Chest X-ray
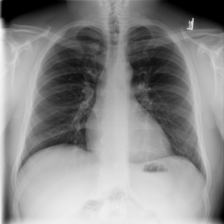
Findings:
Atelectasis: negative
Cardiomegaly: negative
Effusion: negative
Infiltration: negative
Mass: negative
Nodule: negative
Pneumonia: negative
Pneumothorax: negative
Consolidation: negative
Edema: negative
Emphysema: negative
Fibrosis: negative
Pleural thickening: negative
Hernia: negative